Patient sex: F
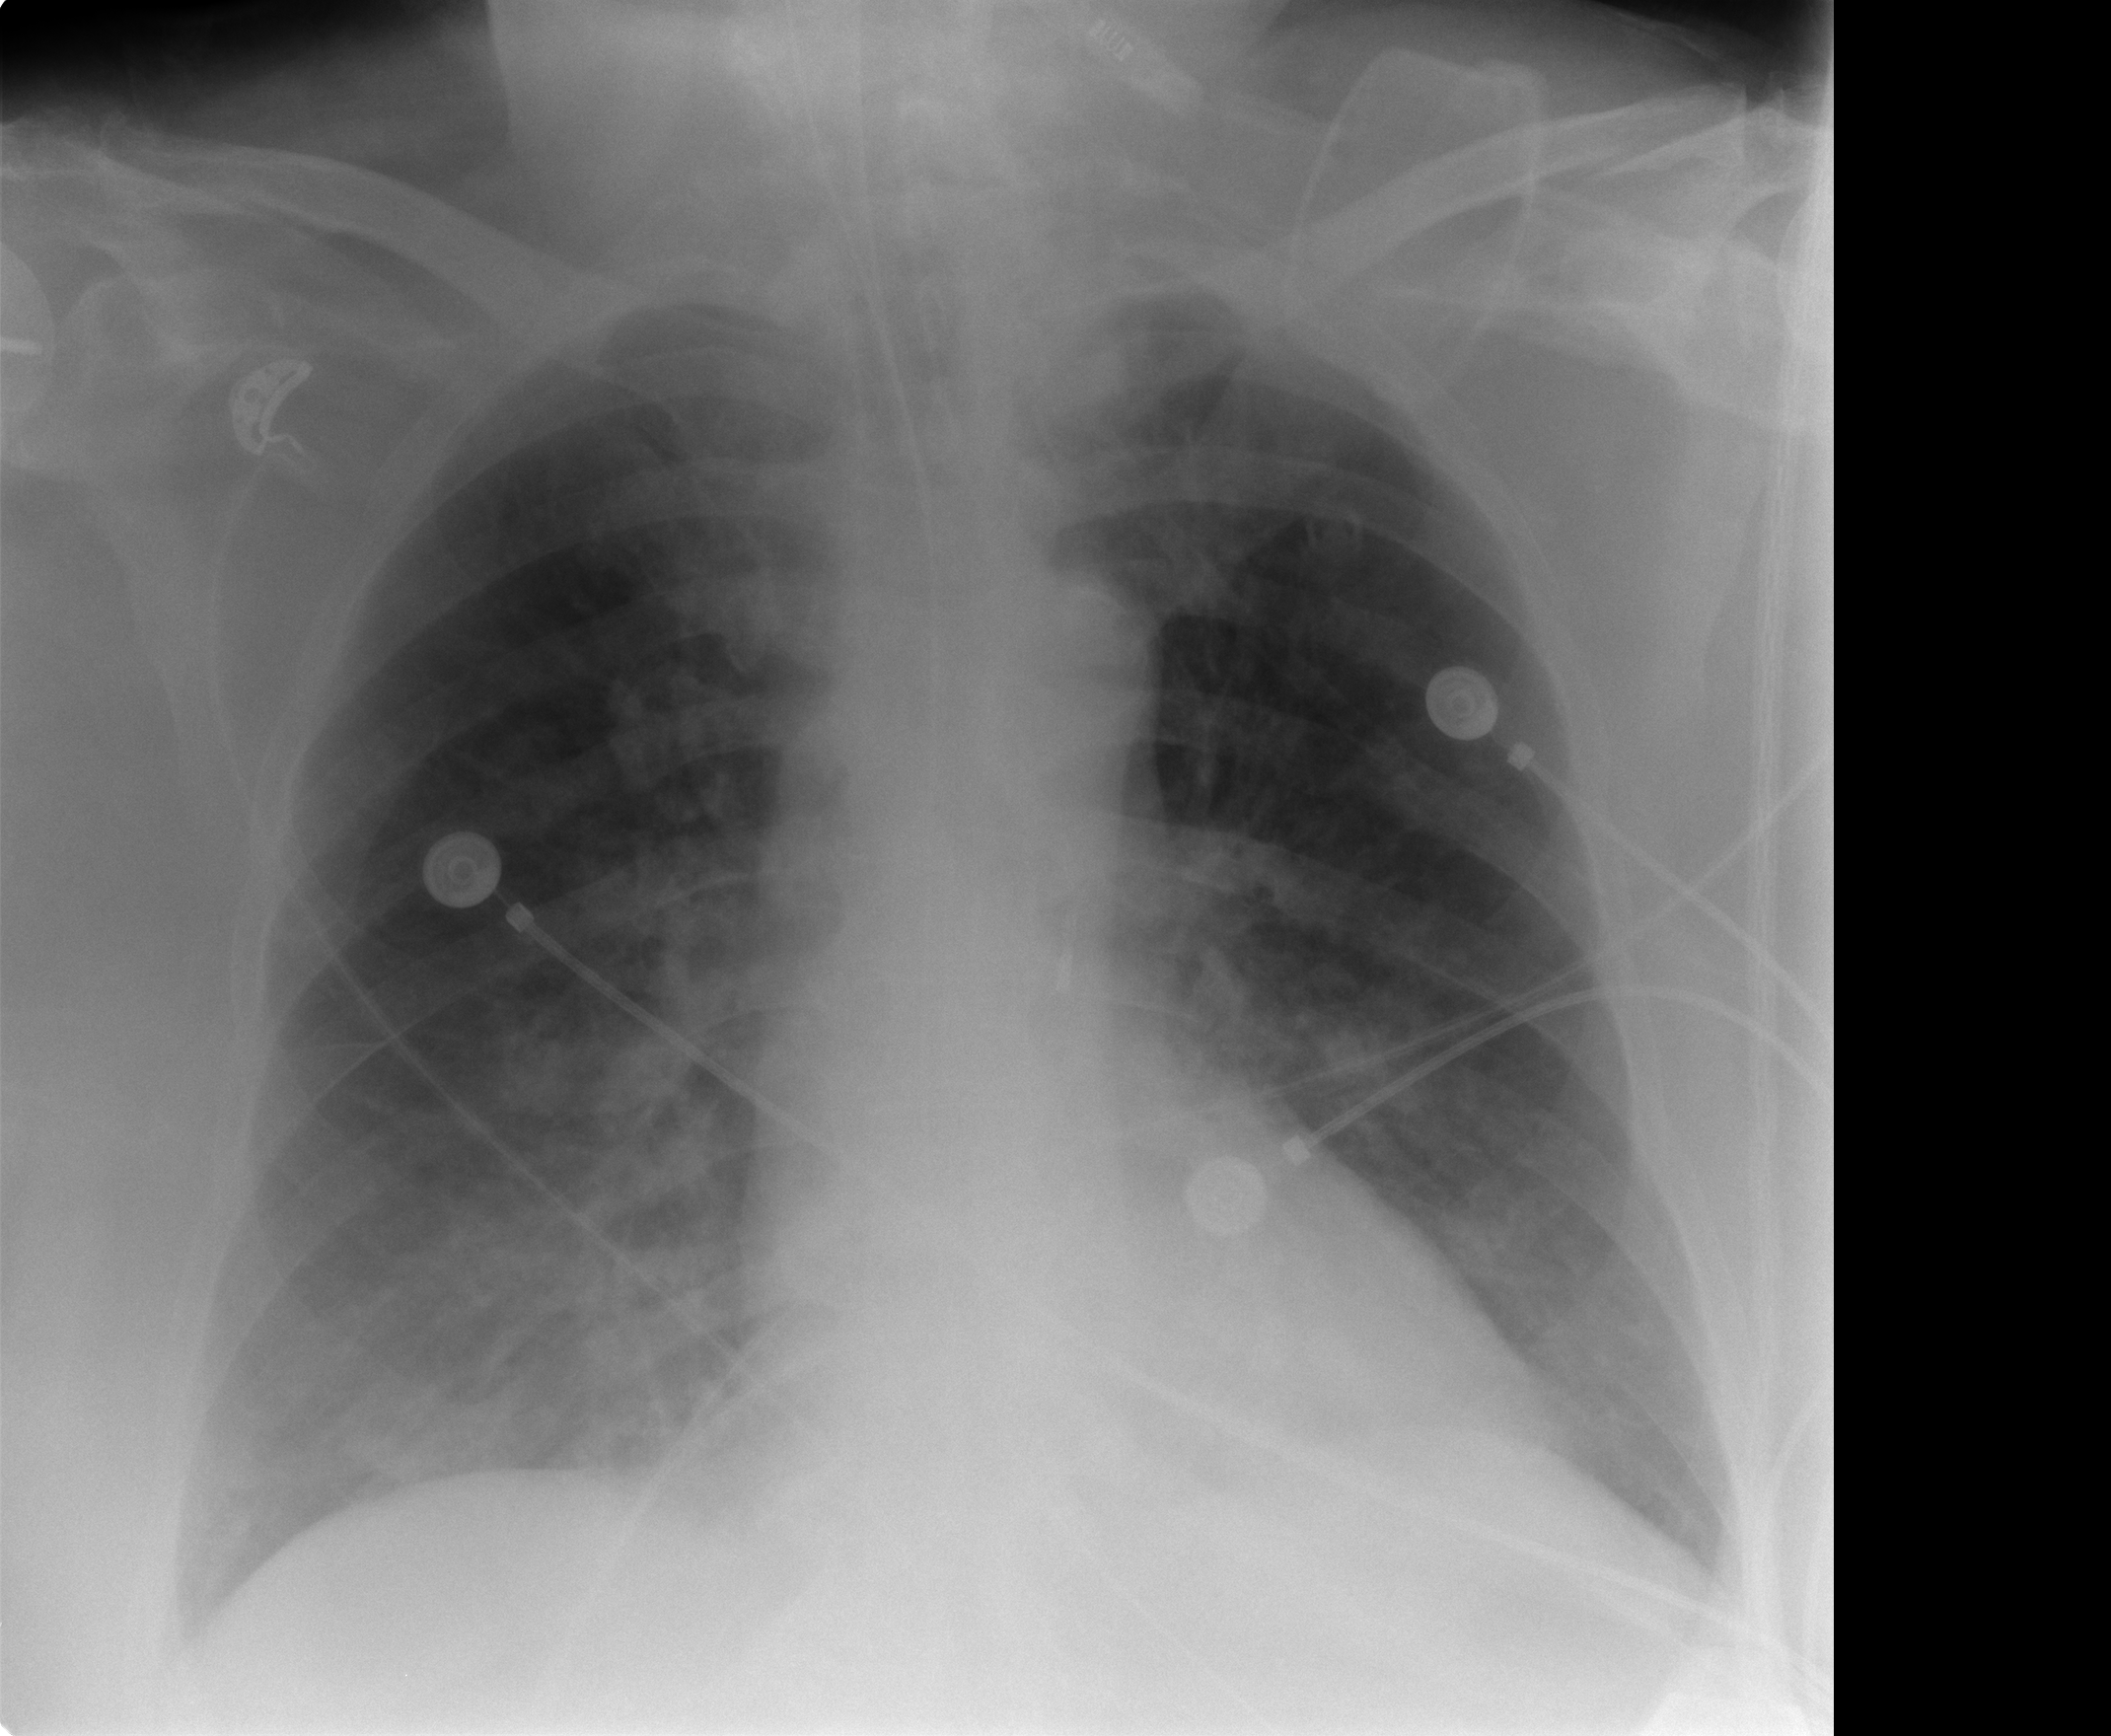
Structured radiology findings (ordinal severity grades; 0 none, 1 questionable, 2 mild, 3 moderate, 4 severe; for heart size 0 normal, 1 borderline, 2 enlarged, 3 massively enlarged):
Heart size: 0
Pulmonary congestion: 1
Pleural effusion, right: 0
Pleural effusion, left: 0
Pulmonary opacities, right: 1
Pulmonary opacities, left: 1
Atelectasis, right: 1
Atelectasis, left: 0